Field crop: maize
Growth stage: 2
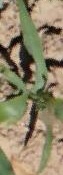
Species: maize